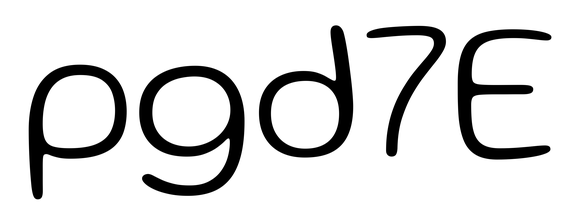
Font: Gluten_ExtraLight